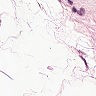
Metastatic tissue present: no